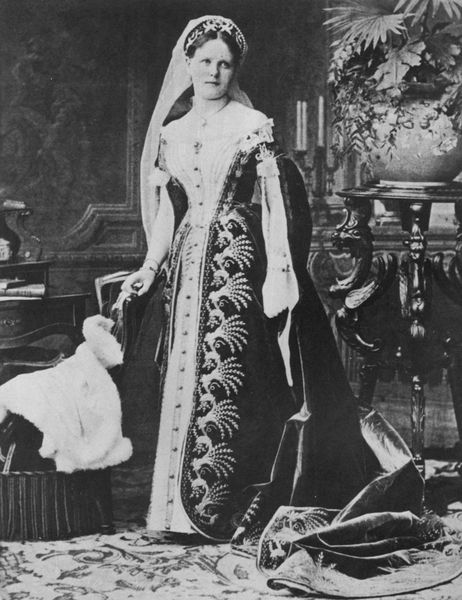
Titel: Hofdame in höfischer Tracht
Künstler: Russischer Photograph
Schlagwörter: schatten, umhang, weiß, blume, frau, grau, kleid, licht, raum, schwarz, stuhl, tisch, zimmer, dame, schleier, mode, muster, ornament, teppich, wand, falten, gesicht, haarschmuck, kragen, rahmen, portrait, boden, mantel, sessel, stickerei, adel, saum, pflanze, borte, prinzessin, vase, schleppe, schreibtisch, russland, bordüre, braut, salon, tapete, kerze, korb, kerzen, leuchter, gestell, knopfleiste, foto, fotografie, photographie, buch, tracht, korsett, ständer, königin, zarin, fotographie, wandbehang, kandelaber, schauspielerin, blumenhocker